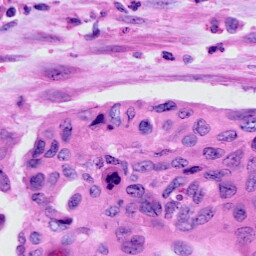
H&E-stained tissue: Cervix